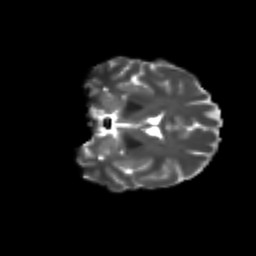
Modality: T2w
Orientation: coronal
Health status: ill
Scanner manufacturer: siemens
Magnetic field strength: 3 T
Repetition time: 6.7 s
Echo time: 0.1 s